Question: I am learning MySQL and so don't know complex query. So need your expert help.
I have rc_userfields table with 4 fields, key and position which I already have. Now I want to add this 4 fields into 'rc_profile' table. I want to add it for all userid. Means all 4 fields will be added for all userid.
Userid can be refereed from 'rc_users' table
So final result would be something like below image
Please refer below image for all three tables:

I know how can I insert manually with below code:
'''
INSERT INTO 'rc_profile' ('userid', 'keys', 'data') VALUES
(1, 'myself', ''),
(1, 'position', ''),
(1, 'nickname', ''),
(1, 'blog', ''),
(2, 'myself', ''),
(2, 'position', ''),
(2, 'nickname', ''),
(2, 'blog', ''),
(3, 'myself', ''),
(3, 'position', ''),
(3, 'nickname', ''),
(3, 'blog', ''),
(4, 'myself', ''),
(4, 'position', ''),
(4, 'nickname', ''),
(4, 'blog', '');
'''
Finally: I want to add all 4 fields keys from 'rc_userfields' table to 'rc_profile' table for every user in 'rc_users' table
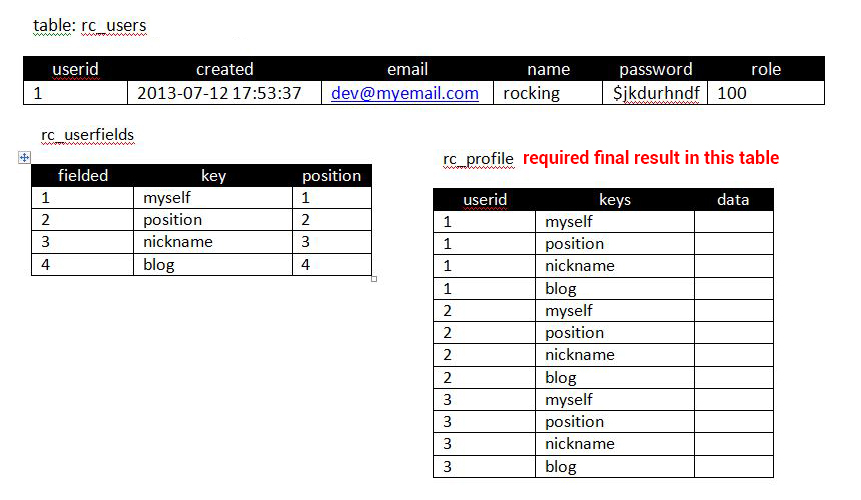
Answer: You need get the cartesian product of the two tables using 'CROSS JOIN' and the result will be inserted on table 'rc_profile', eg.
'''
INSERT INTO rc_profile (userID, 'keys', data)
SELECT a.userID, b.key, '' data
FROM rc_users a CROSS JOIN rc_userfields b
'''
- <URL>